【题型】选择题　【知识点】立体几何　【难度】medium
公元前4世纪，古希腊数学家梅内克缪斯（Menaechmus）为了解决倍立方问题而发现了圆锥曲线。他用垂直于母线的平面去截取顶角（圆锥底面圆的一条直径的两个端点与顶点连线所形成的等腰三角形的顶角）分别是锐角、直角和钝角的三种圆锥，得到三种曲线，梅内克缪斯分别称之为锐角、直角和钝角圆锥曲线，今称椭圆、抛物线和双曲线。如图，四面体$P-ABC$中，$AP$、$AB$、$AC$两两垂直，$|\overrightarrow {AP}|=|\overrightarrow{AC}|$，$\overrightarrow{AM}=\overrightarrow{MC}=\overrightarrow{CN}$，点$O$为底面$ABC$内的一个动点。

（1）若$\angle OPM = \angle APM$，则点$O$的轨迹是椭圆的一部分；\\
（2）若$\angle OPC = \angle APC$，则点$O$的轨迹是双曲线的一部分；\\
（3）若$\angle OPN = \angle APN$，则点$O$的轨迹是抛物线的一部分。

以上几个命题中，真命题的个数为（  ）

A. 0个 \quad B. 1个 \quad C. 2个 \quad D. 3个
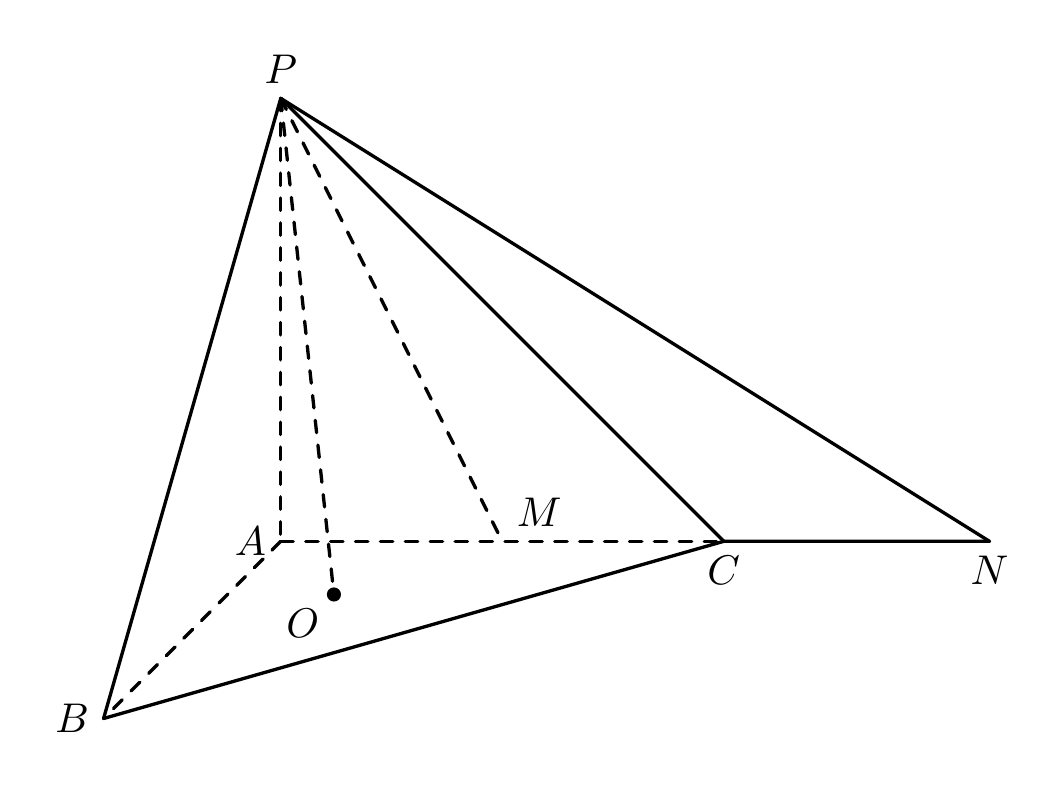
【解答】
【答案】$\boldsymbol{B}$

【详解】对于（1），$\because AP$、$AB$、$AC$两两垂直，$AB \cap AC = A$，$AB,AC \subset$平面$ABC$，\\
$\therefore PA \perp$平面$ABC$，\\
$\because \angle OPM = \angle APM$，$\therefore O$点在以$PM$为轴的圆锥面上，\\
$\because |\overrightarrow {AP}| = |\overrightarrow {AC}|$，$\overrightarrow{AM} = \overrightarrow{MC} = \overrightarrow{CN}$，$\therefore \tan \angle APM = \frac{AM}{PA} = \frac{1}{2}$，

设圆锥顶角为$\theta$，则$\tan\theta = \tan 2\angle APM = \frac{2 \times \frac{1}{2}}{1 - \frac{1}{4}} = \frac{4}{3} > 0$，\\
所以顶角$\theta$为锐角，即点$O$的轨迹是椭圆的一部分，故（1）正确；

对于（2），当$\angle OPC = \angle APC$时，$O$点在以$PC$为轴的圆锥面上，\\
$\because |\overrightarrow {AP}| = |\overrightarrow {AC}|$，$\tan \angle APC = 1$，故$\angle APC = \frac{\pi}{4}$，\\
此时圆锥顶角$\theta = 2\angle APC = \frac{\pi}{2}$为直角，\\
所以$O$的轨迹是抛物线的一部分，故（2）错误；

对于（3），当$\angle OPN = \angle APN$时，$O$点在以$PN$为轴的圆锥面上，\\
$\because |\overrightarrow {AP}| = |\overrightarrow {AC}|$，$\overrightarrow{AM} = \overrightarrow{MC} = \overrightarrow{CN}$，\\
$\therefore \tan \angle APN = \frac{AN}{PA} = \frac{3}{2}$，$\tan\theta = \tan 2\angle APN = \frac{2 \times \frac{3}{2}}{1 - \frac{9}{4}} = -\frac{12}{5} < 0$，

所以顶角$\theta$为钝角，即点$O$的轨迹是双曲线的一部分，故（3）错误；

综上，真命题的个数为1。

故选：$\boldsymbol{B}$。